Question: I have designed an XML layout as in this image:

I need to equally place the four buttons in the screen but I am having trouble getting it to work. I tried all possible changes that I can think of. Below is the layout's XML:
'''
<RelativeLayout
android:layout_width="fill_parent"
android:layout_height="40dp"
android:id="@+id/buttonlayout"
android:layout_alignBottom="@id/framelayout">
<TableLayout
android:layout_width="fill_parent"
android:layout_height="fill_parent"
xmlns:android="http://schemas.android.com/apk/res/android">
<TableRow>
<Button
android:id="@+id/previous"
android:layout_width="wrap_content"
android:layout_height="wrap_content"
android:background="@drawable/previous_icon" />
<Button
android:id="@+id/button_startprint"
android:layout_width="wrap_content"
android:layout_height="wrap_content"
android:background="@drawable/print_icon"
android:padding="10dp" />
<Button
android:id="@+id/button_cam"
android:layout_width="wrap_content"
android:layout_height="wrap_content"
android:background="@drawable/cam_icon"
android:padding="10dp" />
<Button
android:id="@+id/next"
android:layout_width="wrap_content"
android:layout_height="wrap_content"
android:background="@drawable/next_icon"
android:hapticFeedbackEnabled="true"/>
</TableRow>
</TableLayout>
</RelativeLayout>
'''
Can anyone help me out with this?
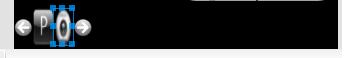
Answer: Hi jxgn use this code :
'''
<?xml version="1.0" encoding="UTF-8"?>
<TableLayout xmlns:android="http://schemas.android.com/apk/res/android"
android:layout_width="fill_parent"
android:layout_height="fill_parent" >
<TableRow
android:layout_width="fill_parent"
android:layout_height="wrap_content" >
<LinearLayout
android:layout_width="0dip"
android:layout_height="wrap_content"
android:layout_weight="1" >
<Button
android:id="@+id/previous"
android:layout_width="wrap_content"
android:layout_height="wrap_content"
android:background="@drawable/ic_launcher" />
</LinearLayout>
<LinearLayout
android:layout_width="0dip"
android:layout_height="wrap_content"
android:layout_weight="1" >
<Button
android:id="@+id/button_startprint"
android:layout_width="wrap_content"
android:layout_height="wrap_content"
android:background="@drawable/ic_launcher" />
</LinearLayout>
<LinearLayout
android:layout_width="0dip"
android:layout_height="wrap_content"
android:layout_weight="1" >
<Button
android:id="@+id/button_cam"
android:layout_width="wrap_content"
android:layout_height="wrap_content"
android:background="@drawable/ic_launcher" />
</LinearLayout>
<LinearLayout
android:layout_width="0dip"
android:layout_height="wrap_content"
android:layout_weight="1" >
<Button
android:id="@+id/next"
android:layout_width="wrap_content"
android:layout_height="wrap_content"
android:background="@drawable/ic_launcher" />
</LinearLayout>
</TableRow>
</TableLayout>
'''